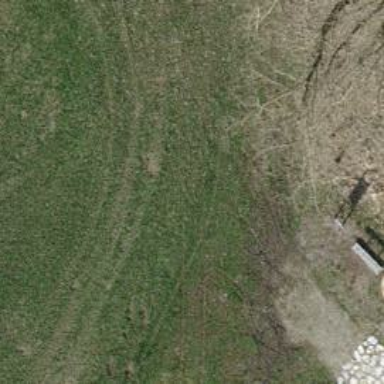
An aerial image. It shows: Grass track with grade3 tracktype.